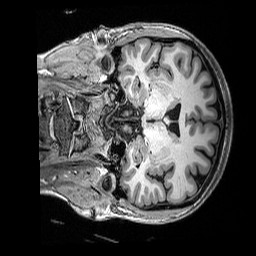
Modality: T1w
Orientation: coronal
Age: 36
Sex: female